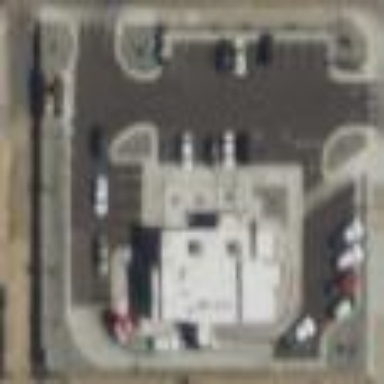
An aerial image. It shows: Retail area.